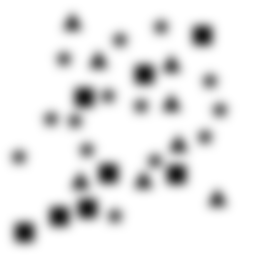
Squares: 8
Triangles: 8
Stars: 14
Total shapes: 30